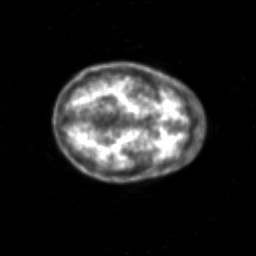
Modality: PET
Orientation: axial
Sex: female
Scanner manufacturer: siemens